Question: The thumbnail image shown in the info view of Maps app is UIImageView or MKMapView? Or it is something else? I have posted the screen shot marking the thumbnail with red circle.

I want to display a thumbnail image like this when a pin is selected in a map view of my app.
How can I do this?
1. Considering it as an Image: I set the map view type to "Satellite" and opened the info view using the pin. But the thumbnail is still showing in the "Default" type (as in the screen shot) as always. So I guess the thumbnail is not taken from the map using renderInContext: method. So where does it come from?
2. Considering it as a map view: While the Info view is opening I noticed that the thumbnail is loading like how a map view loads. I mean, I can see the empty grids before the actual thumbnail is displayed(loaded?). So I guess this can be a small map view.
What is it actually? I want to implement this in a right way. I need your guidance.
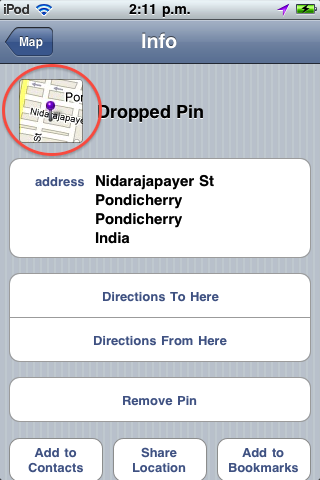
Answer: It could be an 'MKMapView' but clipped to a smaller superview. I'm sure Apple was able to get permission from Google to use that thumbnail without the Google logo (probably because the main map view shows the watermark prominently).
The official Twitter app for iPhone (formerly Tweetie) also shows a static map thumbnail sans Google logo when viewing a tweet with a location. Tapping on the map shows you a full-screen map that does show the logo. Maybe they also got special permission, or maybe it's ok because the full-screen map shows the logo. But I am not a lawyer.
Finally, as an alternative to 'MKMapView', it's possible to get a map image directly from Google using the <URL>.